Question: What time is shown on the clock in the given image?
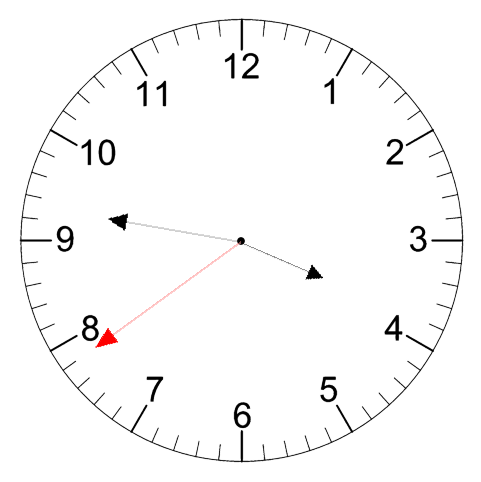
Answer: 03:46:39